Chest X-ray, AP view. Patient: 57 years old, sex M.
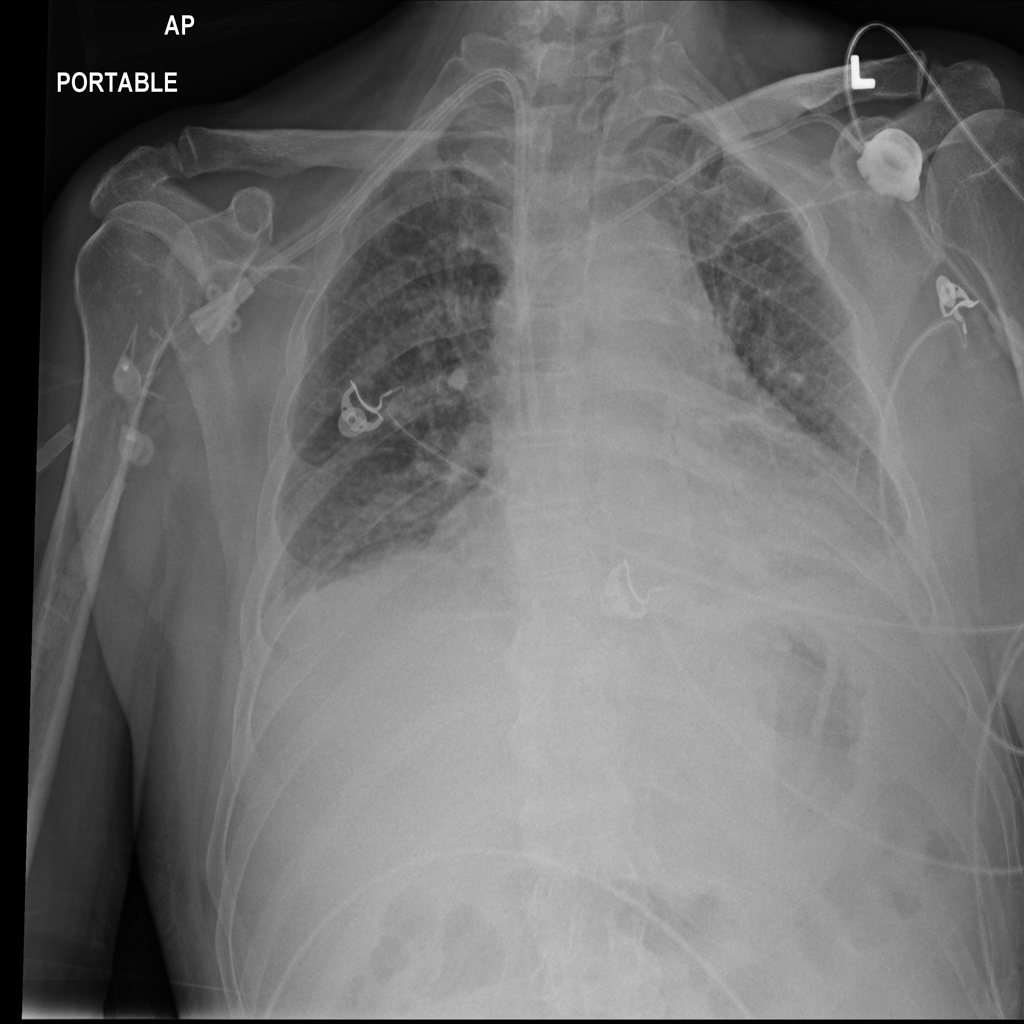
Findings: No Finding